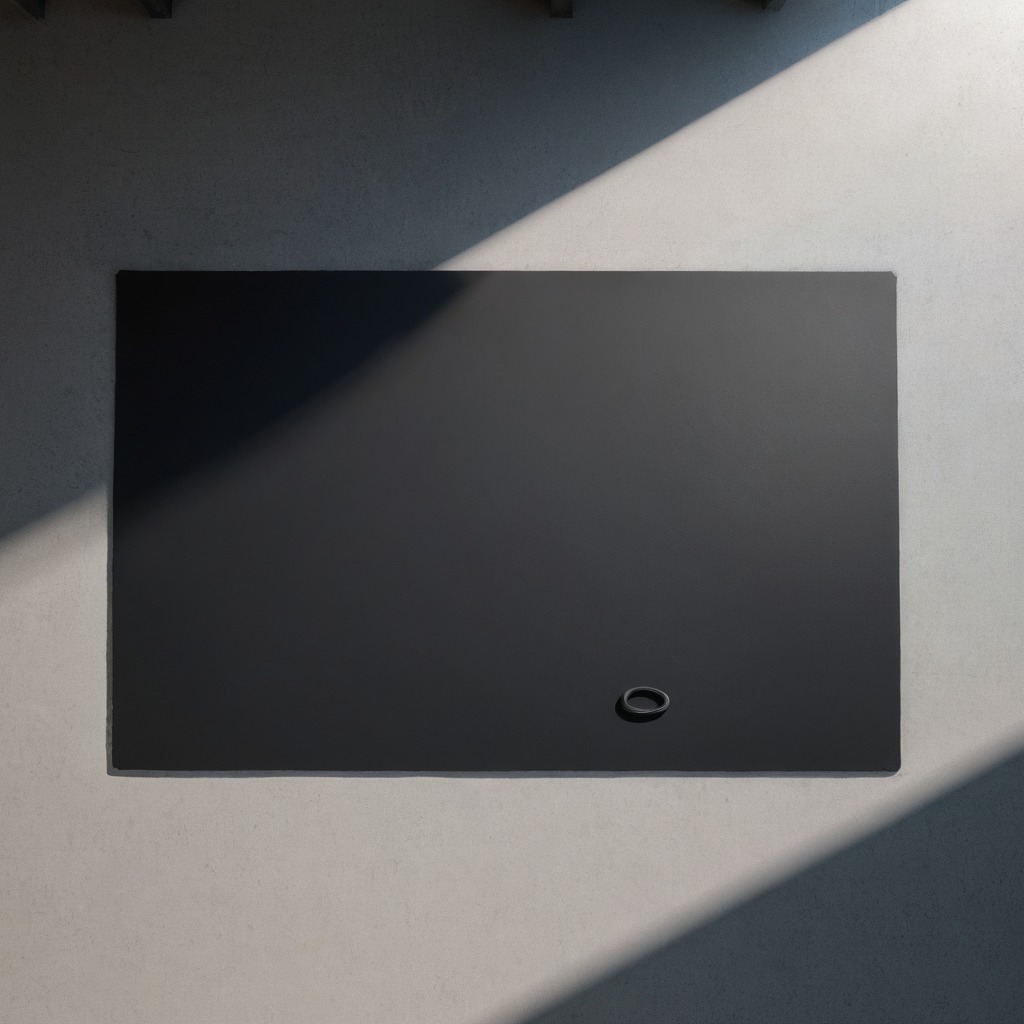
A rubber O-ring lies on the tabletop.